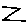
Label: zigzag